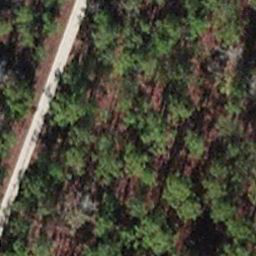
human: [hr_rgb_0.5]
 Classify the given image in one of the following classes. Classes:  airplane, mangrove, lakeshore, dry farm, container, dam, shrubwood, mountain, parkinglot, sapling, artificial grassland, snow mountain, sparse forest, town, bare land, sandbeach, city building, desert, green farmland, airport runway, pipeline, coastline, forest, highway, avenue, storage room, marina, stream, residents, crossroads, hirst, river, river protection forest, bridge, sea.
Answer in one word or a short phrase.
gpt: sapling